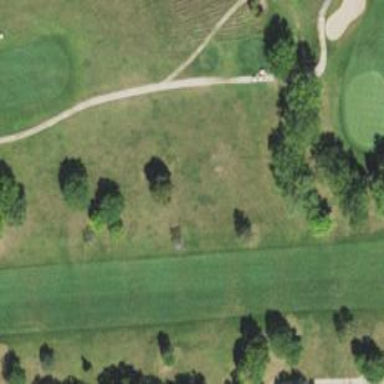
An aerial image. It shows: Grassy area designated as golf fairway.